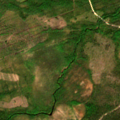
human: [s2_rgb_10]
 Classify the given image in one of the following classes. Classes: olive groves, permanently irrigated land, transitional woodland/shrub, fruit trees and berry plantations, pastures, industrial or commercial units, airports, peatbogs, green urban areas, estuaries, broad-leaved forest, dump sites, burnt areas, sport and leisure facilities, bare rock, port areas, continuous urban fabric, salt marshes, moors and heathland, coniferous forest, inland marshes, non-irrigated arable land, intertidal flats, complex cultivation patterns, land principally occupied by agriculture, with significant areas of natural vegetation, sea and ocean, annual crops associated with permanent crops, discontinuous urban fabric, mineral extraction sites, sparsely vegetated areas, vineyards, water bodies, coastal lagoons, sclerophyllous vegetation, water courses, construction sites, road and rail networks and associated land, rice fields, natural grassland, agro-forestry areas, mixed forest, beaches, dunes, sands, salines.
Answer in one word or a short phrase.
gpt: coniferous forest, mixed forest, transitional woodland/shrub